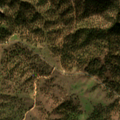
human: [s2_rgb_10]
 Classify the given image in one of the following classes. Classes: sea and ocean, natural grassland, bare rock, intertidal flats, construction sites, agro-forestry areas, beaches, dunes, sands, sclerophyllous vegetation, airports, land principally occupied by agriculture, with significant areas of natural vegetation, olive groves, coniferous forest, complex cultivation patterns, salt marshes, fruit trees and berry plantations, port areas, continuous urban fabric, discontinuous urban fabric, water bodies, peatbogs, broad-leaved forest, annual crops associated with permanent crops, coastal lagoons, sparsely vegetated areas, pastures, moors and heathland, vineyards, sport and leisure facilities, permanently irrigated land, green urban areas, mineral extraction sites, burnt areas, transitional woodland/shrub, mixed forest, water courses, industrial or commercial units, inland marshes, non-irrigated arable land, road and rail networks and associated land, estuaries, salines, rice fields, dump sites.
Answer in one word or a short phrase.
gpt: agro-forestry areas, broad-leaved forest